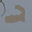
Label: 2